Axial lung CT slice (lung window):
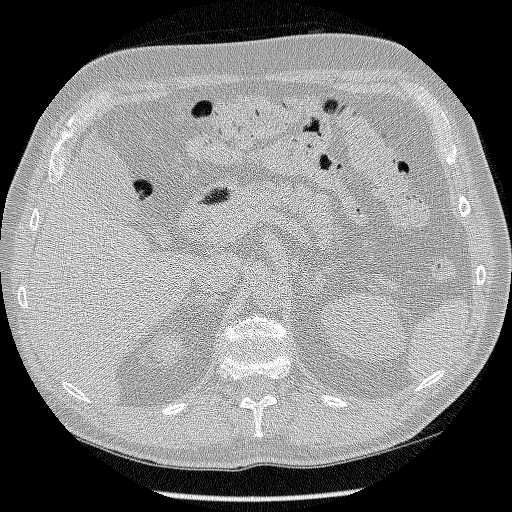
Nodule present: no